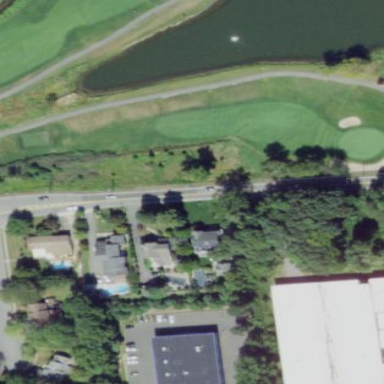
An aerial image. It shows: Area with grass used as rough in golf course.